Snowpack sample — Buffalo Mountain, Silverthorne, Colorado, USA (1/25/25, 10:11 AM MST)
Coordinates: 39.6222, -106.1139
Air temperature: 22 °F
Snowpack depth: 110 cm
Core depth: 40 cm
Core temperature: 46.4 °F
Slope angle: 12°, slope face: 102°
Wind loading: high
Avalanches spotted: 0
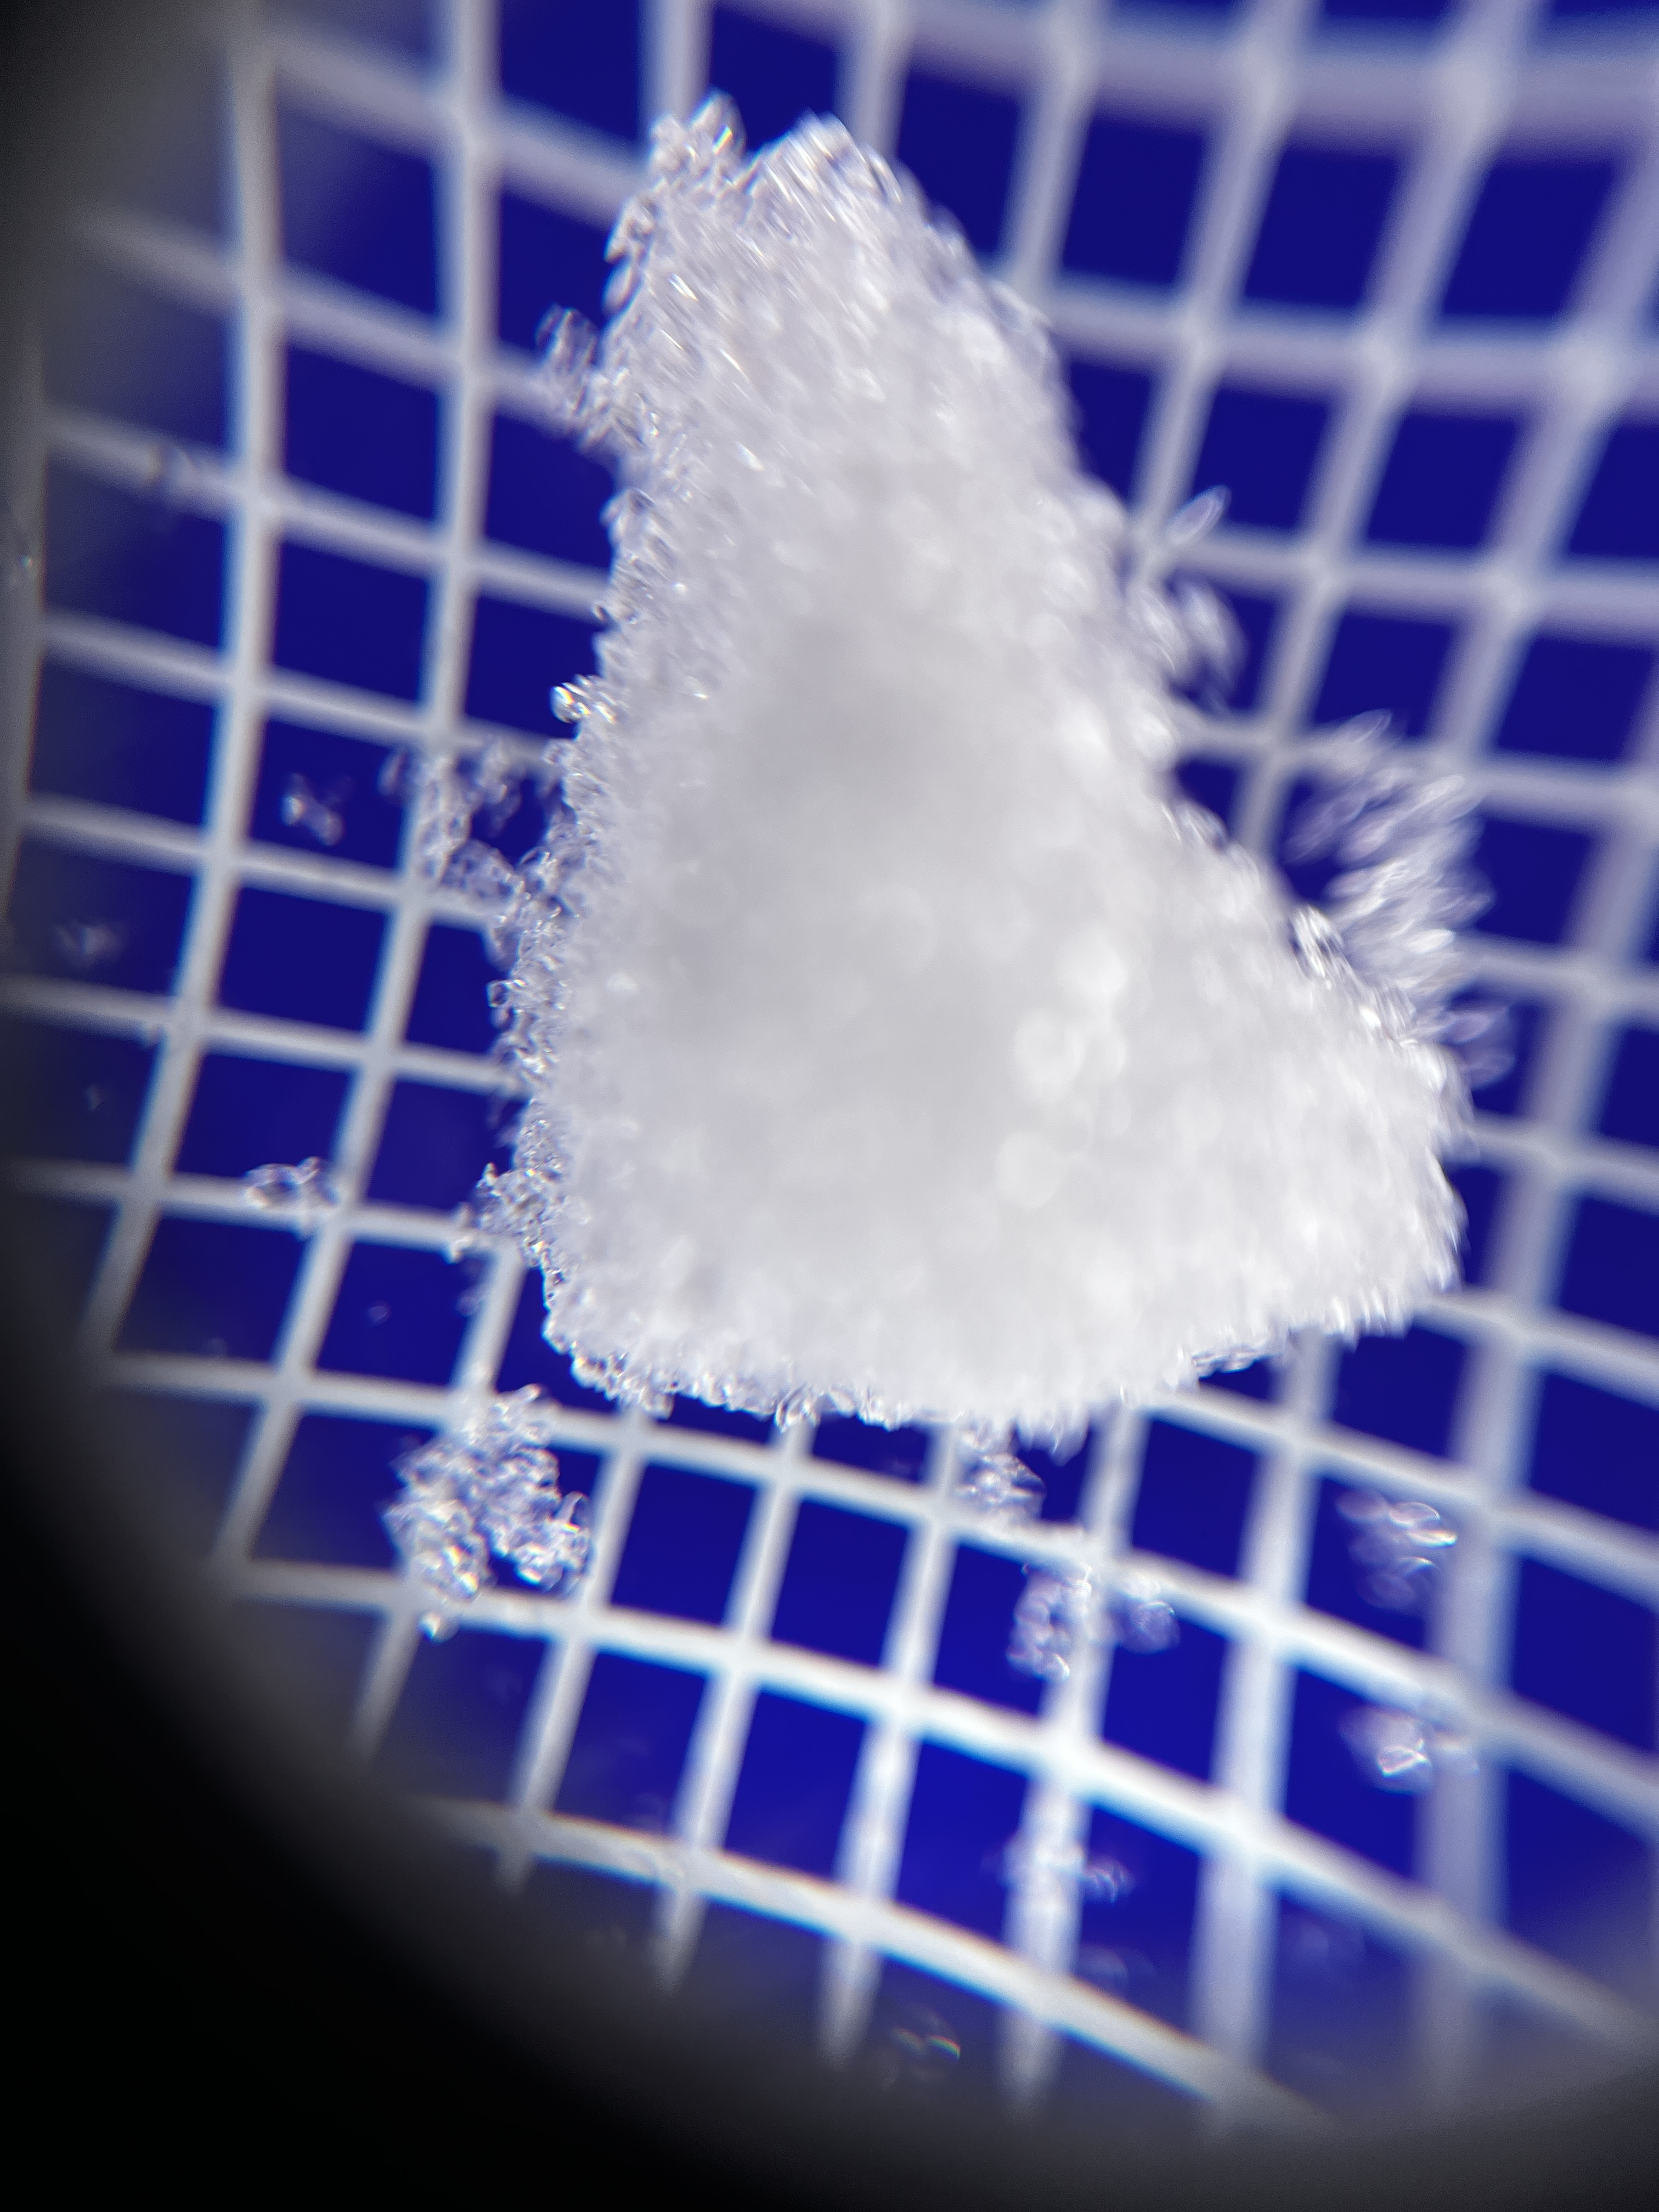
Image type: magnified_profile
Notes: No avalanches nearby, collected on the outskirts of a fire break 15 meters from the treeline, on way to Buffalo and Red Mountain